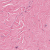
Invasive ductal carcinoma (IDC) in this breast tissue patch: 0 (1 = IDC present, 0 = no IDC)